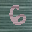
Label: 6